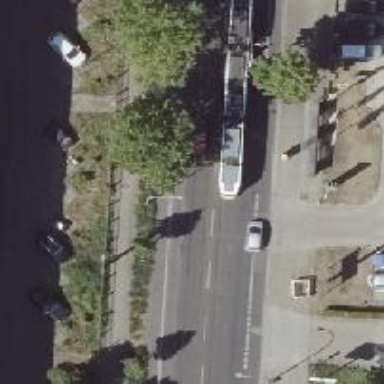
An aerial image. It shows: Tram stop.